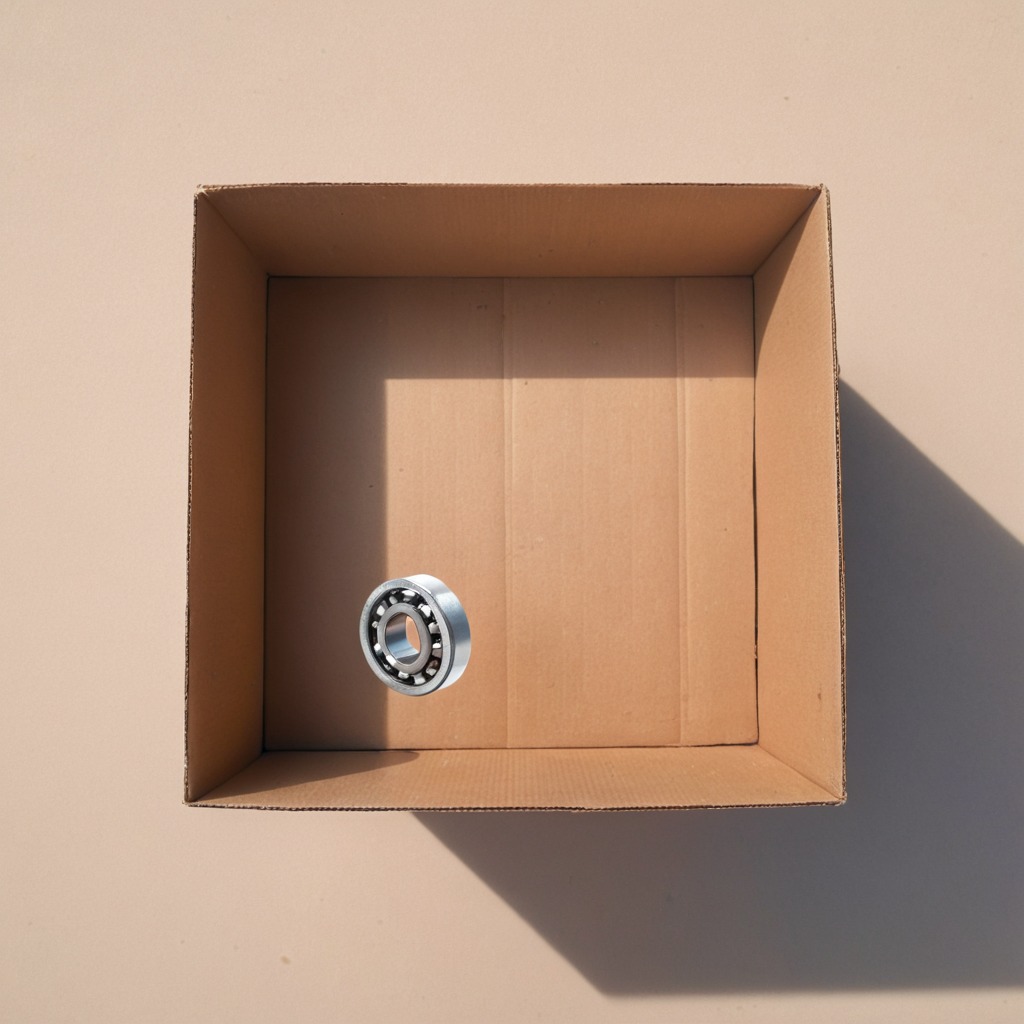
A metal ball bearing is lying on the cardboard box surface in an outdoor workshop during daytime bright natural light soft shadows slightly creased but